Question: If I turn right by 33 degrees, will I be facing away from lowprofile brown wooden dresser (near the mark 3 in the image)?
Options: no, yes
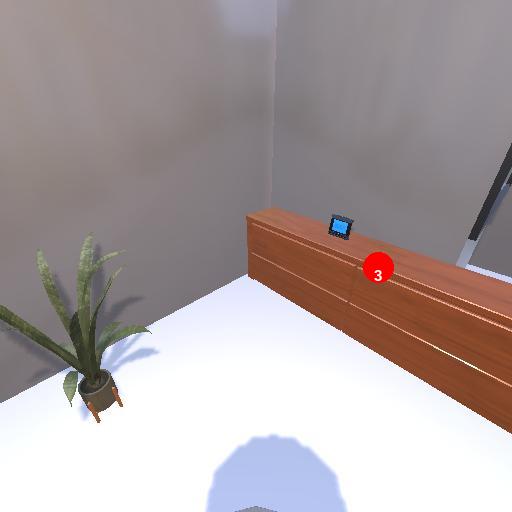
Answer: no